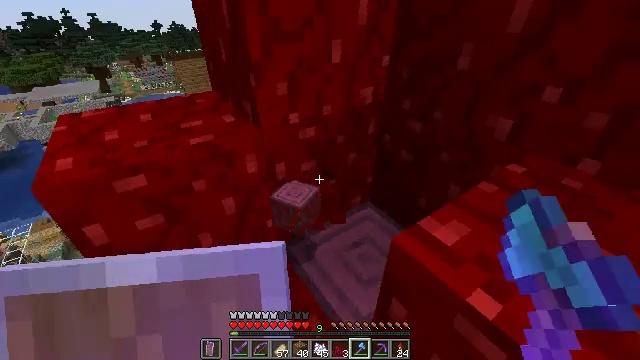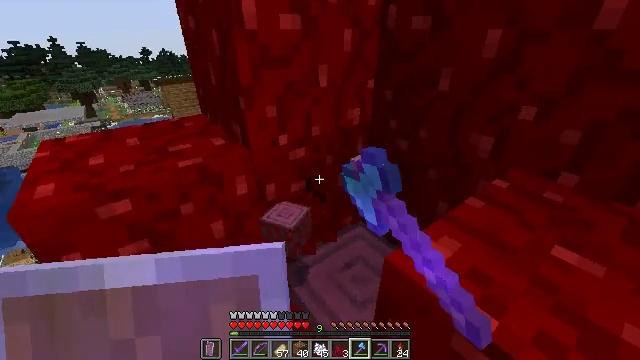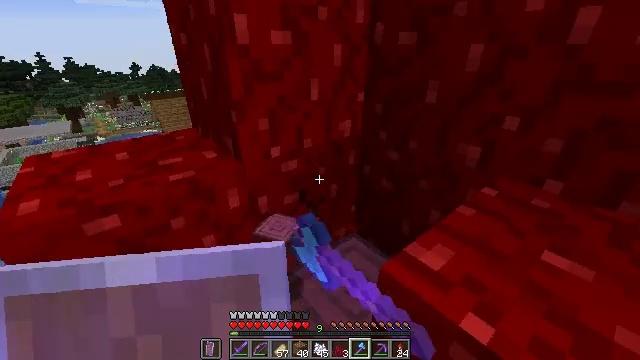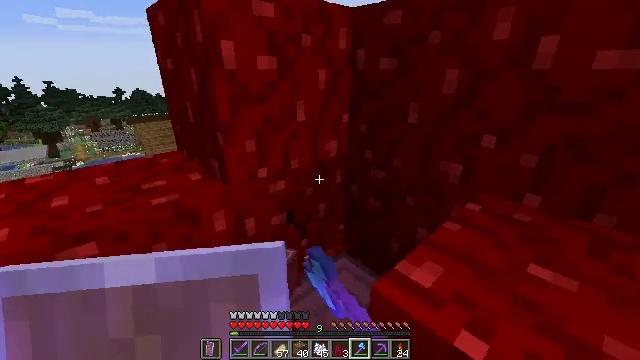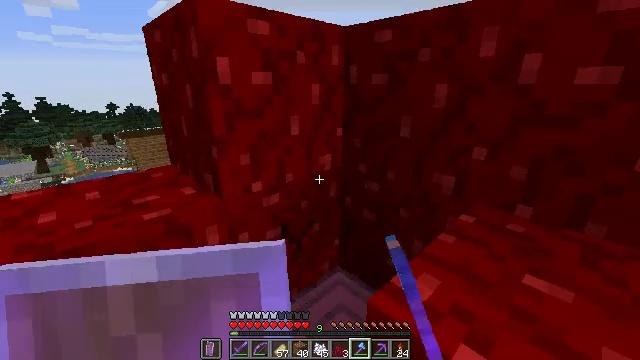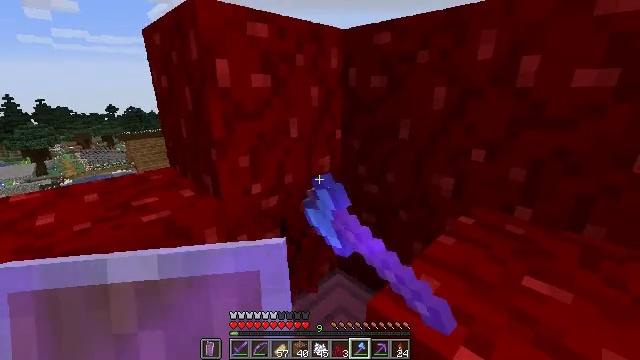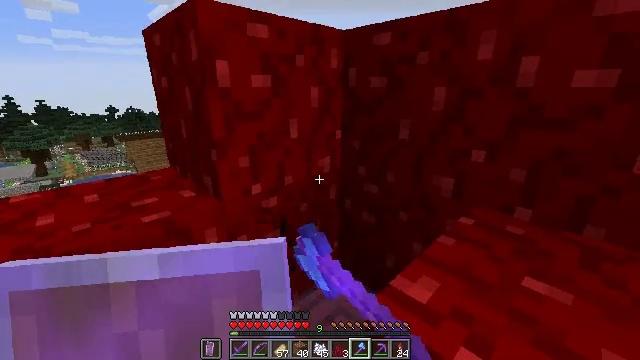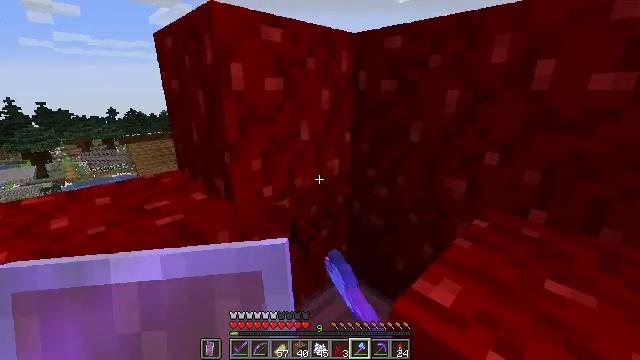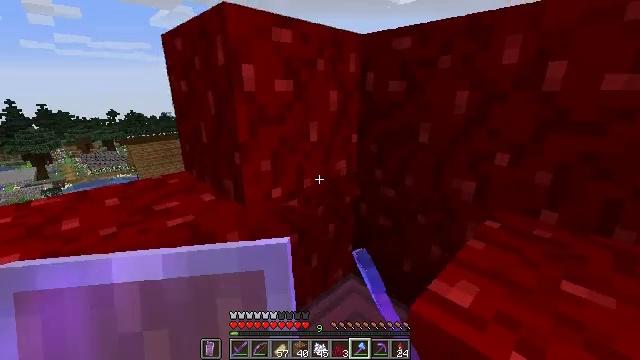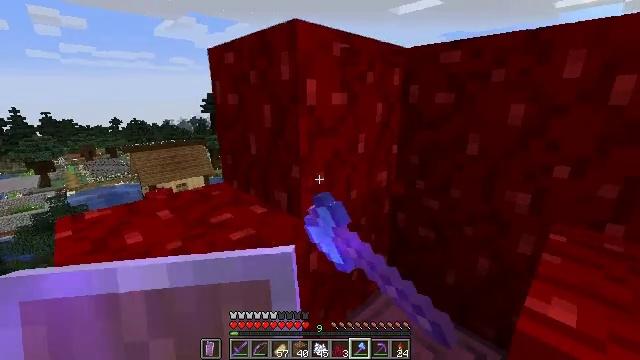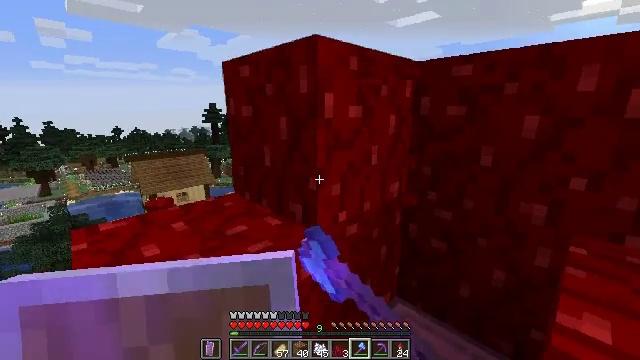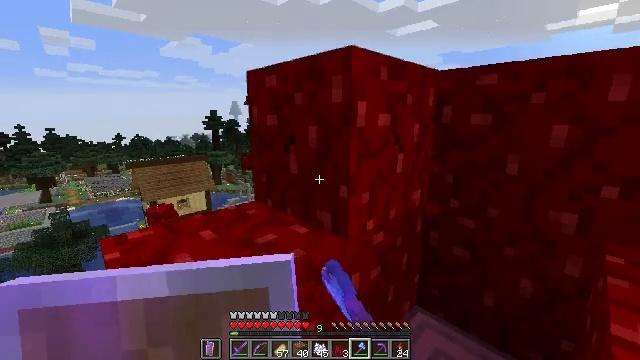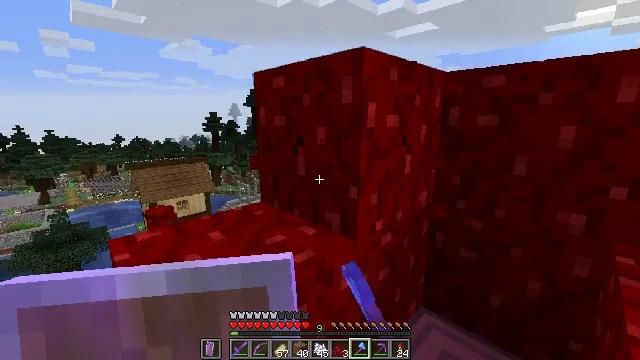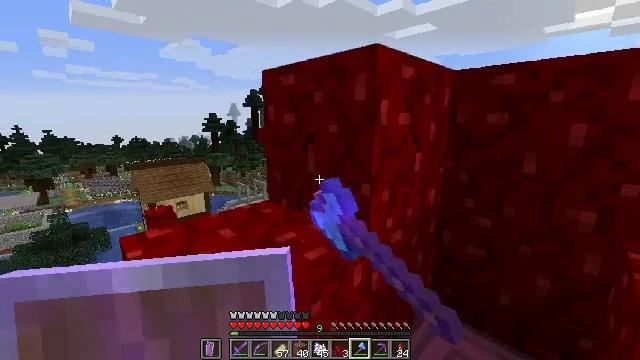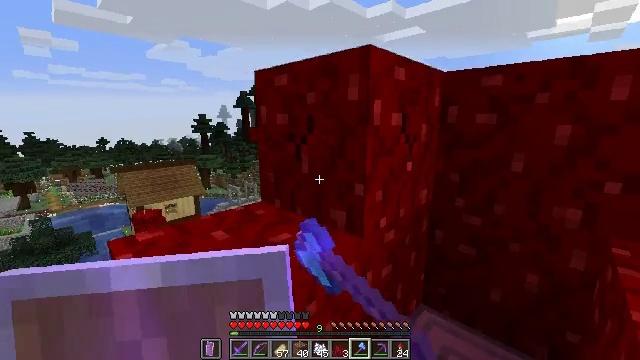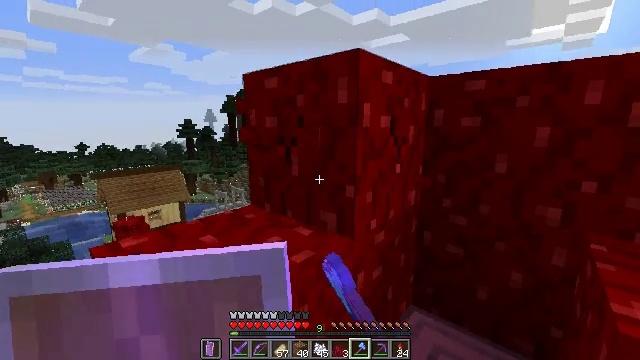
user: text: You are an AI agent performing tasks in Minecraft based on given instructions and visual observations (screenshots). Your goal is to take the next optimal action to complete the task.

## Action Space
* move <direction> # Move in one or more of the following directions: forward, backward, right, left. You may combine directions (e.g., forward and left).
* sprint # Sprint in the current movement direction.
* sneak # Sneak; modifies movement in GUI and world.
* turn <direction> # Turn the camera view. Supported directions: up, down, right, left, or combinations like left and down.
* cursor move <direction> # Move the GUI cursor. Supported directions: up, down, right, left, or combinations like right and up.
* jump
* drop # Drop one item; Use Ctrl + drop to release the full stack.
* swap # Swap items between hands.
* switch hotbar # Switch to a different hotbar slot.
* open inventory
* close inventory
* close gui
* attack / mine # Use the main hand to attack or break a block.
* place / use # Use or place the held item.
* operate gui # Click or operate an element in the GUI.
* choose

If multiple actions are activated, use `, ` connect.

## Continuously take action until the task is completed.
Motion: motion action
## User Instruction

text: Break the nether wart block with a tool.
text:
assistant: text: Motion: turn right and up, attack / mine
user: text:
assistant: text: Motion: turn right and up, attack / mine
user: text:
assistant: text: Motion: turn right and up, attack / mine
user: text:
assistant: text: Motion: turn right and up, attack / mine
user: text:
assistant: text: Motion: attack / mine
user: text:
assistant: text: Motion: attack / mine
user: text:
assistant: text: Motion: move left, attack / mine
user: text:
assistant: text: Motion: move left, attack / mine
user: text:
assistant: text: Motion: move left, turn up, attack / mine
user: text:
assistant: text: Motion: move left, turn up, attack / mine
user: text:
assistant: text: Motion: turn up, attack / mine
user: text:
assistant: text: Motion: attack / mine
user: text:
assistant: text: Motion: attack / mine
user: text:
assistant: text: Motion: turn right, attack / mine
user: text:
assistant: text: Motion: turn right, attack / mine
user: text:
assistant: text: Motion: turn right, attack / mine
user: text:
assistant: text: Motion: attack / mine
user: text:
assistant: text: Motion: turn right, attack / mine
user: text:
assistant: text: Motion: turn right, attack / mine
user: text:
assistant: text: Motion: attack / mine
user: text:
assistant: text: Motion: attack / mine
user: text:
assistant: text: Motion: attack / mine
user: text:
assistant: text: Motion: attack / mine
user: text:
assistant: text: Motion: attack / mine
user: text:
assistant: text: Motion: move forward, attack / mine
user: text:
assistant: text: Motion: move forward, attack / mine
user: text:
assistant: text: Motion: move forward, attack / mine
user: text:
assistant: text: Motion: move forward, attack / mine
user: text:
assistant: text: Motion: attack / mine
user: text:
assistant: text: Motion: attack / mine